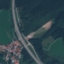
Land use / land cover: Highway